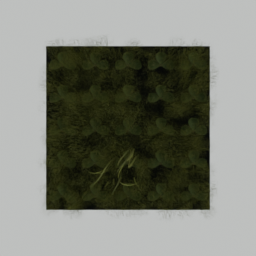
Label: nature